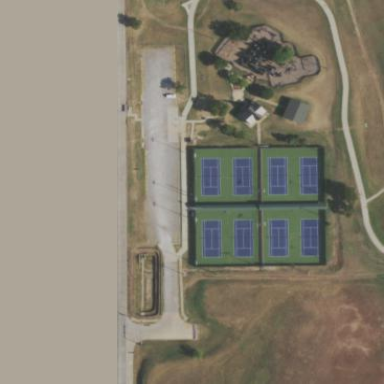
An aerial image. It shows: Sports centre with focus on tennis.